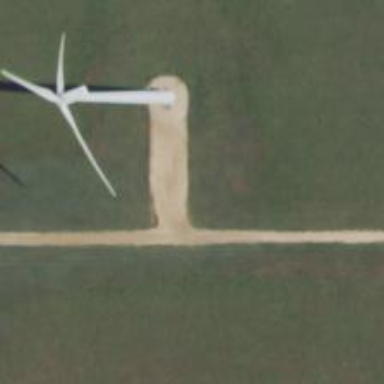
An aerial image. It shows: Road designated for service vehicles in wind farm area.